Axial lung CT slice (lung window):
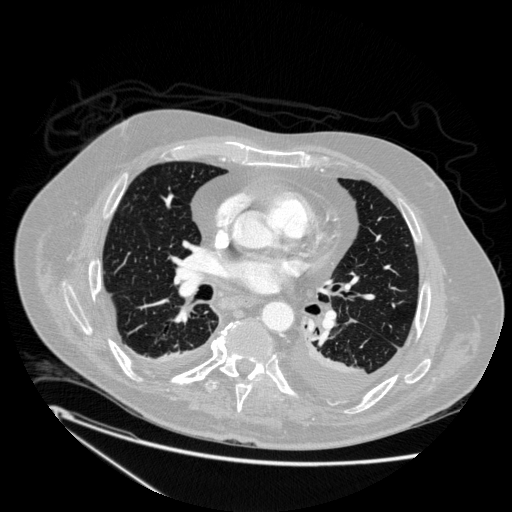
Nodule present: no